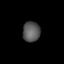
Tissue: lung
Cell type: Epithelial cells
Senescence score: 0.2312
Nuclear area (px): 344
Mean DAPI intensity: 88.366